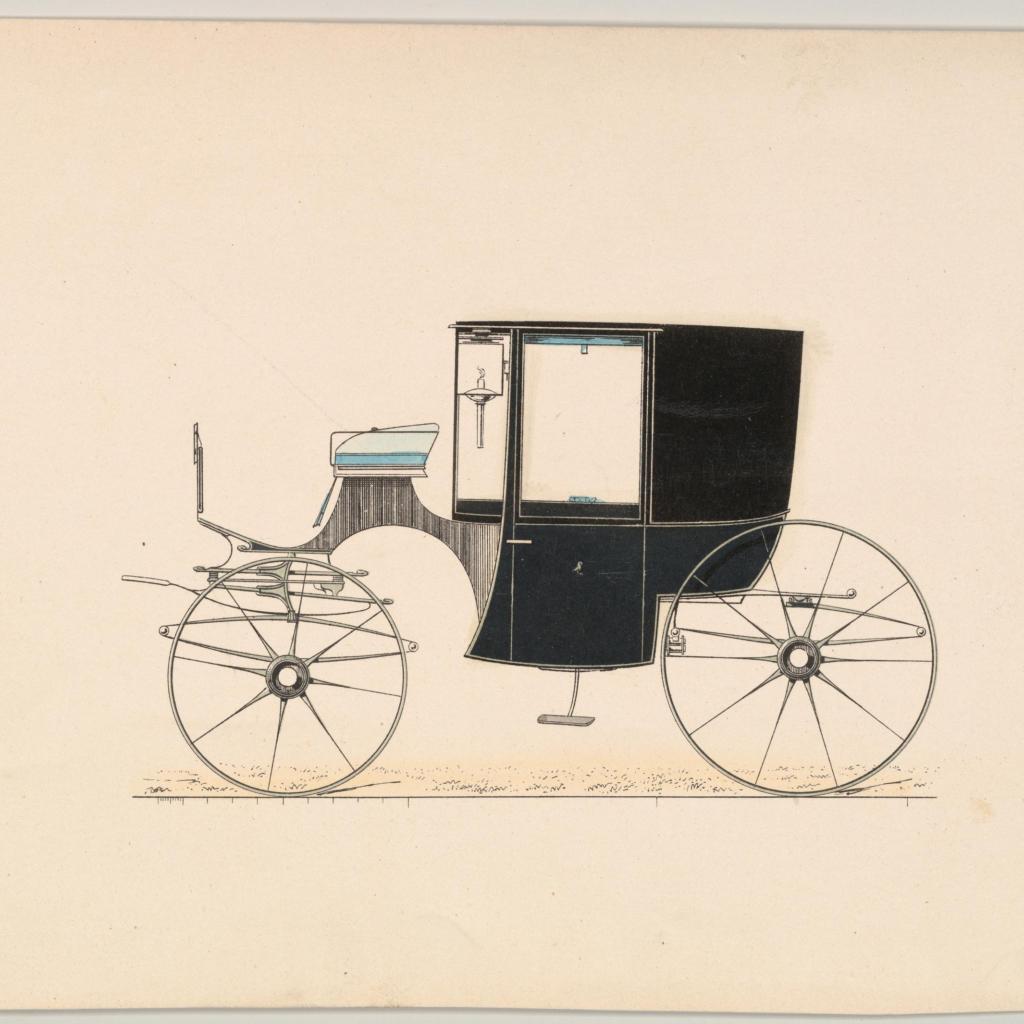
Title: Design for Coupé (unnumbered)
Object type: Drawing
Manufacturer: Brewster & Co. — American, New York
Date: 1850–70
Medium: Pen and black ink, watercolor and gouache, with gum arabic
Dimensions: sheet: 6 1/4 x 9 in. (15.9 x 22.9 cm)
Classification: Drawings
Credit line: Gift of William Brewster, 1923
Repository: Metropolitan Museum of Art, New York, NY